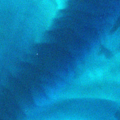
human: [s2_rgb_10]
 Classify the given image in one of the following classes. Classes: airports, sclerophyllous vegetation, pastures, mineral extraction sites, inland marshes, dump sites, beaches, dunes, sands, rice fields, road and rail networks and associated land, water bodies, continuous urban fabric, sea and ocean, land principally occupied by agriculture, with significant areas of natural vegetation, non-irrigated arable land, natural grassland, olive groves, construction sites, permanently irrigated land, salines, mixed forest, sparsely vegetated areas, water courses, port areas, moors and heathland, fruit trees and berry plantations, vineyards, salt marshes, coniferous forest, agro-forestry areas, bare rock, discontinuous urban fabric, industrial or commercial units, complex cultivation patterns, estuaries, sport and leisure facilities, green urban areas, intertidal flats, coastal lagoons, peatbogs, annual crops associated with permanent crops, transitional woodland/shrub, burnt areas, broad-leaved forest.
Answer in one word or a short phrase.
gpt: sea and ocean